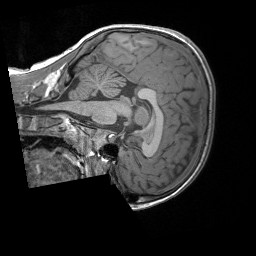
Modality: T1w
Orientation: sagittal
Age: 7
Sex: male
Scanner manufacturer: siemens
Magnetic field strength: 3 T
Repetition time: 1.65 s
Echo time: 0.00203 s